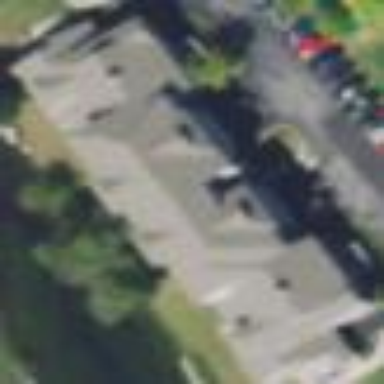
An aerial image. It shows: Terrace building.